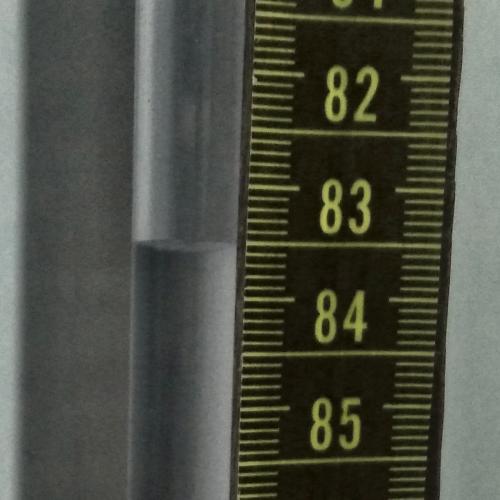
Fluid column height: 83.5 cm